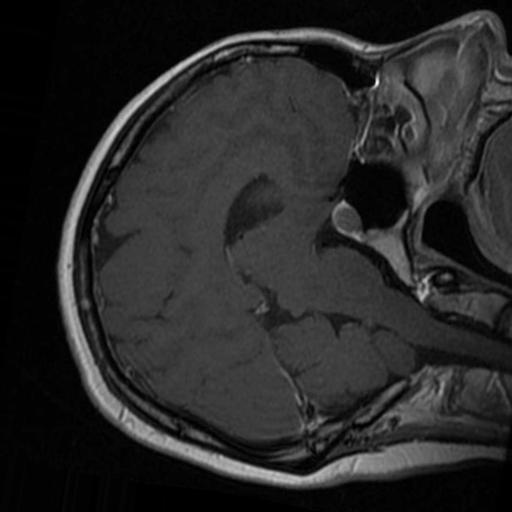
Label: brain_tumor